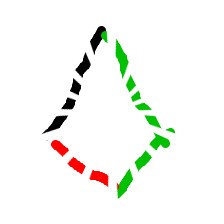
Shape: kite